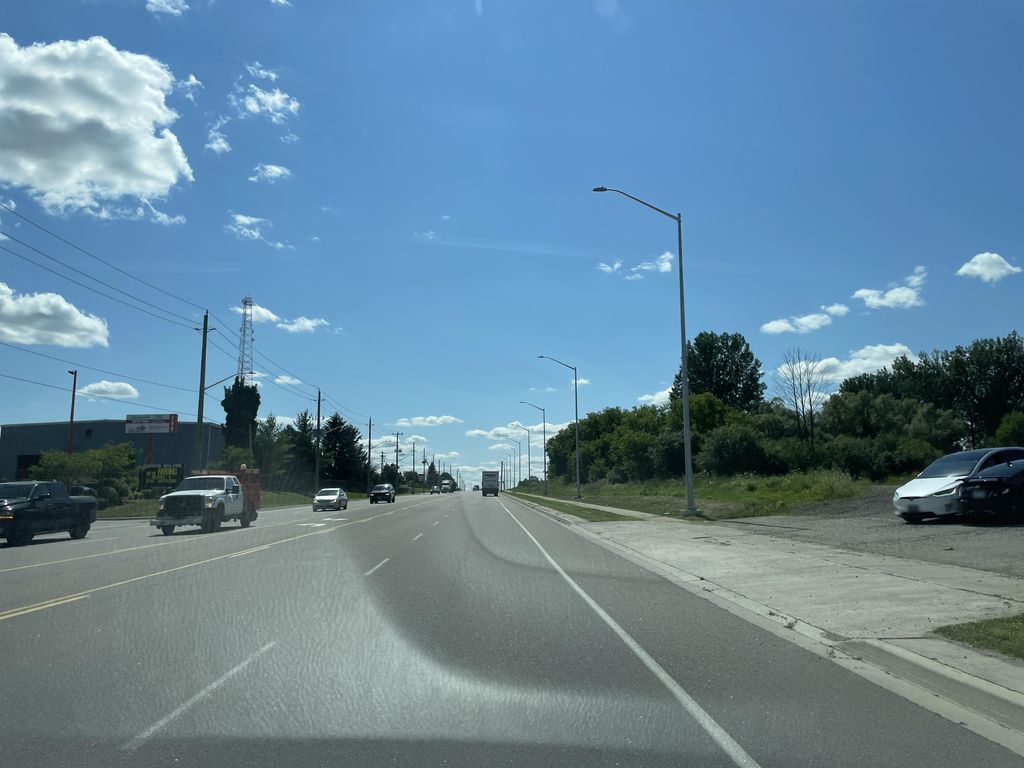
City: kitchener-waterloo